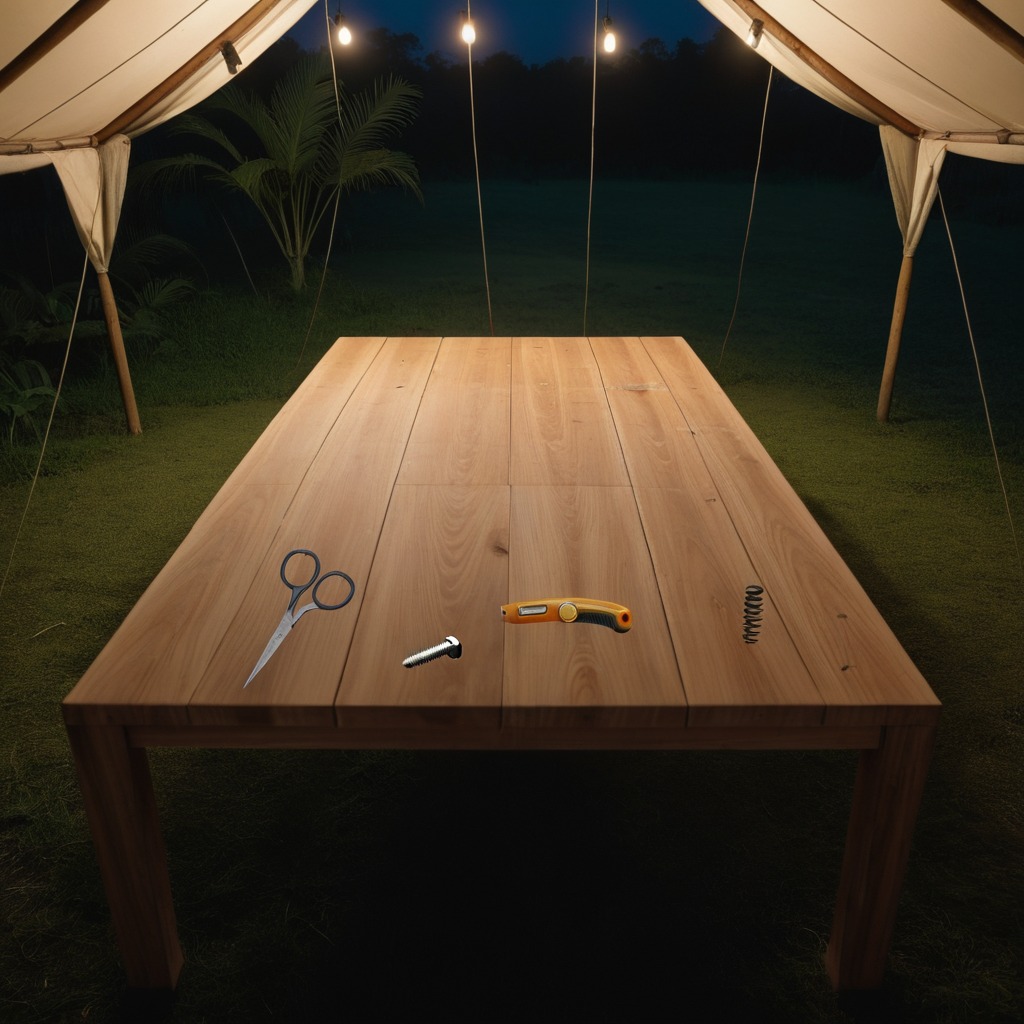
A utility knife, a metal machine screw, an iron nail, a coiled metal spring, and a pair of scissors are lying on a wooden table inside a jungle field workshop tent at night.